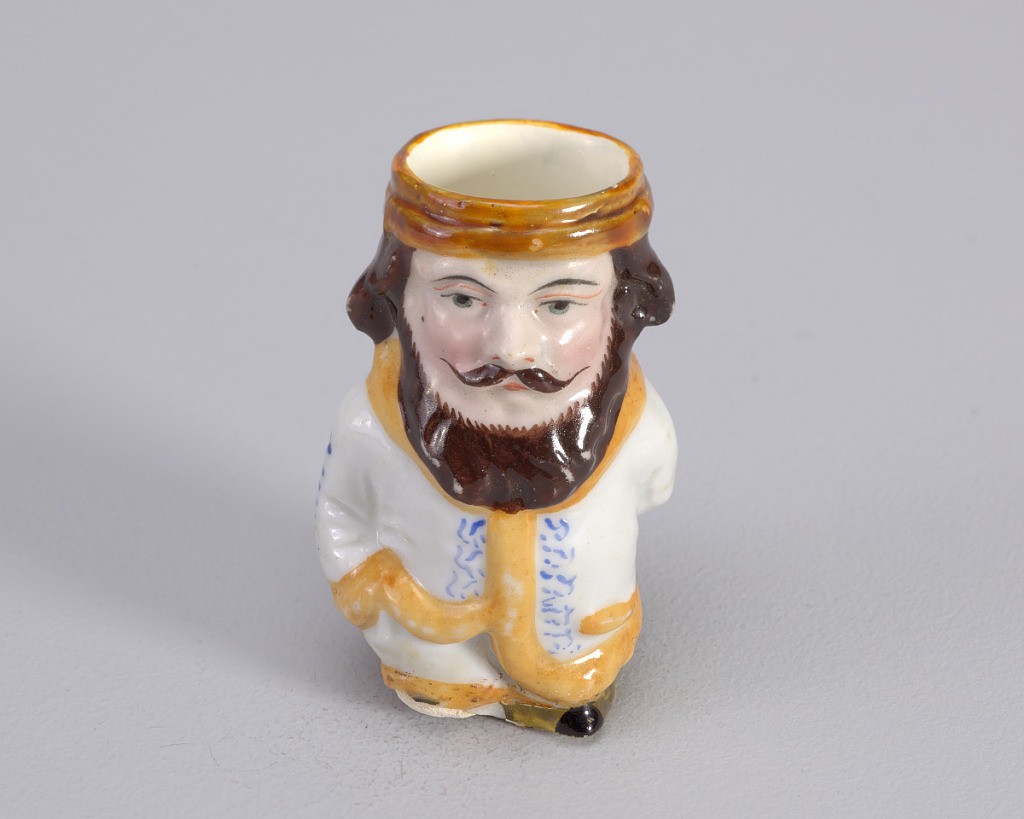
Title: matchsafe
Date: late 19th century
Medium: Porcelain
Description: Figure of man with beard and right hand in pocket. Figure wears white dressing gown with orange trim and blue curvilinear pattern.